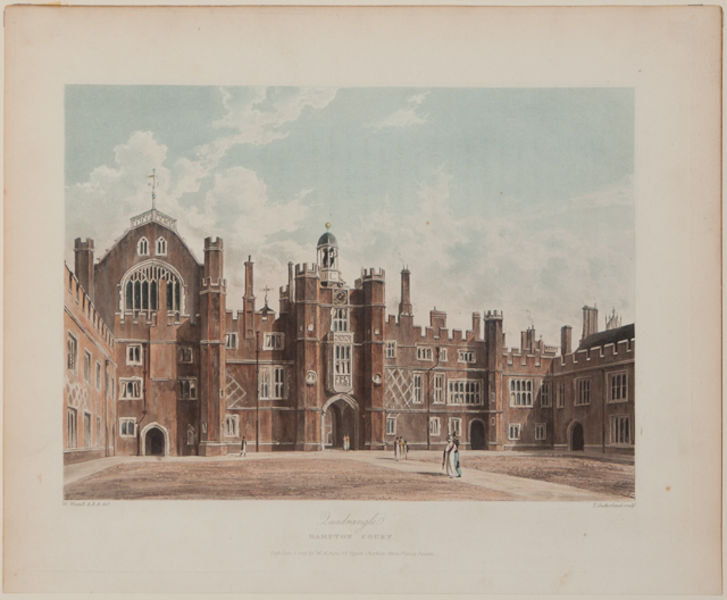
Titel: Hampton Court, Quadrangle
Künstler: Thomas Sutherland
Standort: Amherst (Massachusetts, USA)
Institution: Mead Art Museum, Amherst College
Schlagwörter: blau, himmel, menschen, stadt, frau, alt, häuser, renaissance, mauer, ziegel, backstein, arch, arches, architecture, balcony, blue, church, court, palace, people, red, white, window, women, dress, empty, interior, lady, old, painting, windows, woman, brown, druck, cloud, clouds, man, sky, building, house, landscape, horizontal, roof, tower, entrance, path, drawing, castle, etching, illustration, walking, couple, cross, door, outside, person, stroll, city, human, doors, cathedral, courtyard, square, brick, buildings, facade, gate, place, walk, museum, school, pencil, england, gothic, tudor, windos, postcard, türkies, belltower, steeple, rich, doorway, royalty, turret, chapel, college, university, faded, molding, europe, historic, bell, walkway, plaza, cobblestone, borwn, turrets, 19th century, worn, yard, doorways, cobble, huge, parapet, clock tower, henry viii, rennaicance, el, doo, bell towet